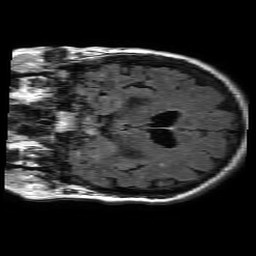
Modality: FLAIR
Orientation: coronal
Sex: female
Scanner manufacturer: philips
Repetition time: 11 s
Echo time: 0.125 s